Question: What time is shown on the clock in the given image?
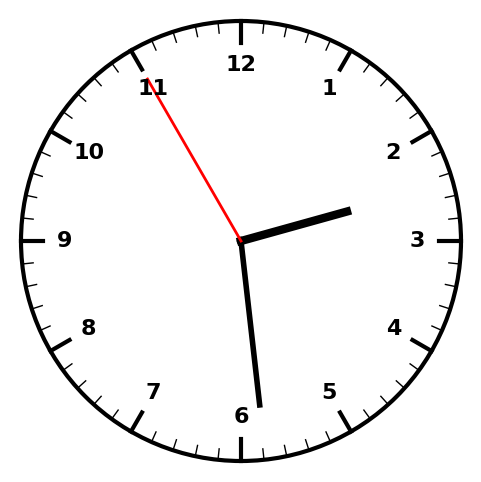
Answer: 02:28:55